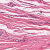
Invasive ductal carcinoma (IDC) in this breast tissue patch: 0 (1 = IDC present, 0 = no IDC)